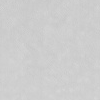
Atmospheric dust classification: not_dusty